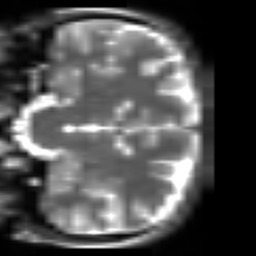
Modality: T2w
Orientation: coronal